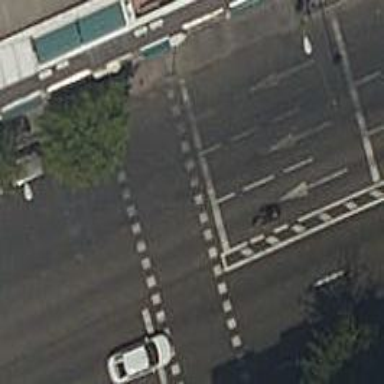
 there are traffic signals and zebra crossing."